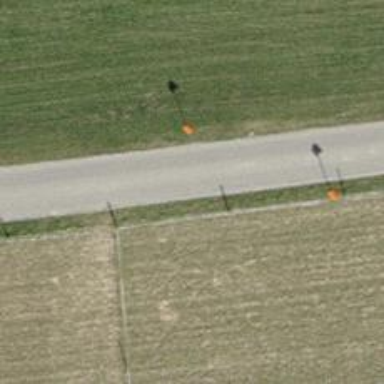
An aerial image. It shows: Pipeline marker.